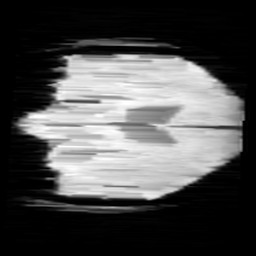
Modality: minIP
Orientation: coronal
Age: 12
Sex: male
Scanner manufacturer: siemens
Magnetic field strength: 3 T
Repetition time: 0.027 s
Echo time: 0.02 s